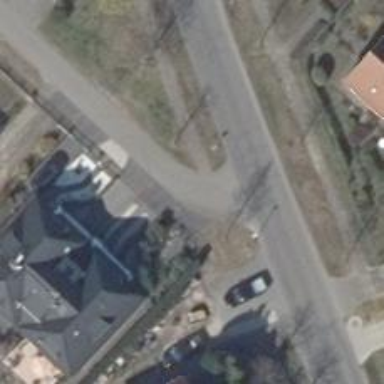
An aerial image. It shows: Residential road.